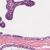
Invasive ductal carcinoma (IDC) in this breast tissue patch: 0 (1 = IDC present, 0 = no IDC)